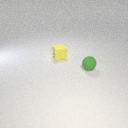
small green rubber sphere in front of small yellow rubber cube